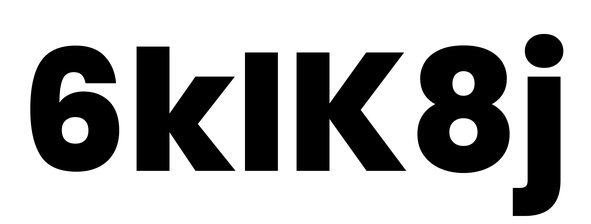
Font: Poppins-ExtraBold